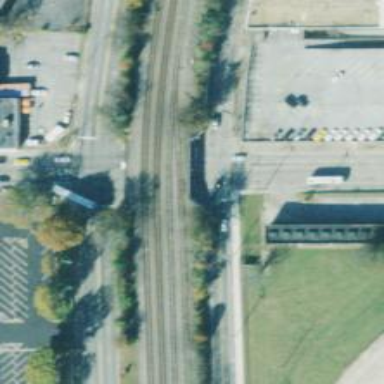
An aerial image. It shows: Railway bridge.